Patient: sex M, age 29
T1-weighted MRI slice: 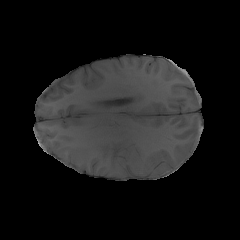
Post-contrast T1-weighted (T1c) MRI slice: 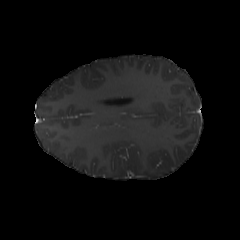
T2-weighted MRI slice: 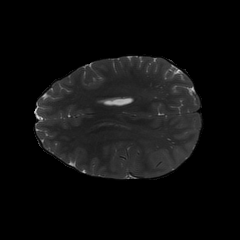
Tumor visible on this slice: no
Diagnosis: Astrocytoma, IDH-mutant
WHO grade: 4